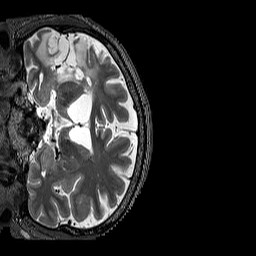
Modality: T2w
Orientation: coronal
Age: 47
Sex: male
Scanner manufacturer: siemens
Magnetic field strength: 3 T
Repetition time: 3.2 s
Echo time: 0.567 s